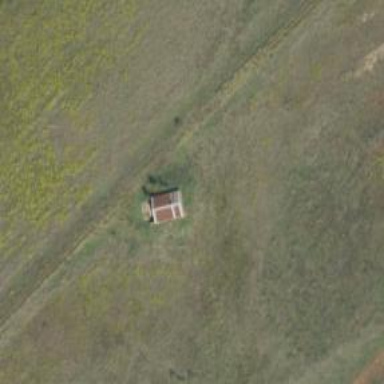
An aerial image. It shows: Military bunker for protection and defense.